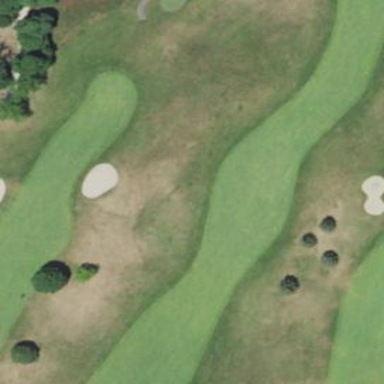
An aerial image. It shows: Grassy golf fairway.